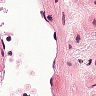
Metastatic tissue present: no